問題: 正三角形ABCがあり、その外接円をΩ、内接円をωとします。いま、Ωの弦PQとωが交わったのでその交点の一つをRとすると、PR=5、QR=9となりました。このとき線分ABの長さはいくつですか。
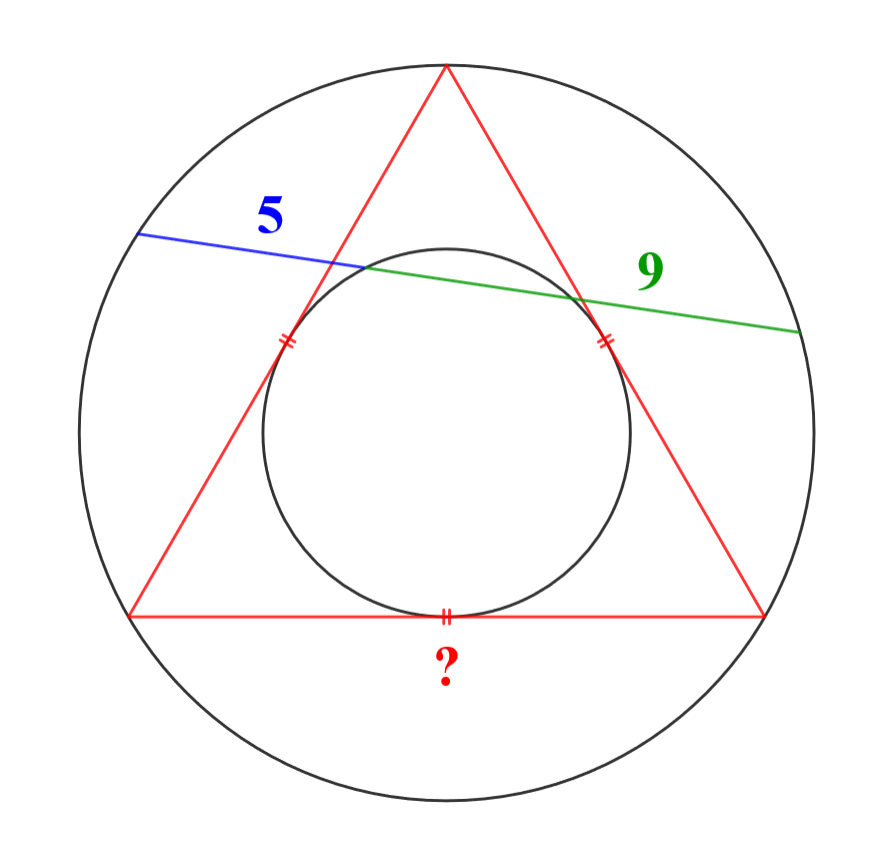
解答: 直線PQとωの交点のうちRでないほうをSとすると、対称性からRS=4、SQ=5である。方べきの定理から、点PからΩにひいた接線とΩとの接点をTとすると、PS=3√5であり、正三角形の一辺はこの2倍である。したがって、解答は6√5。
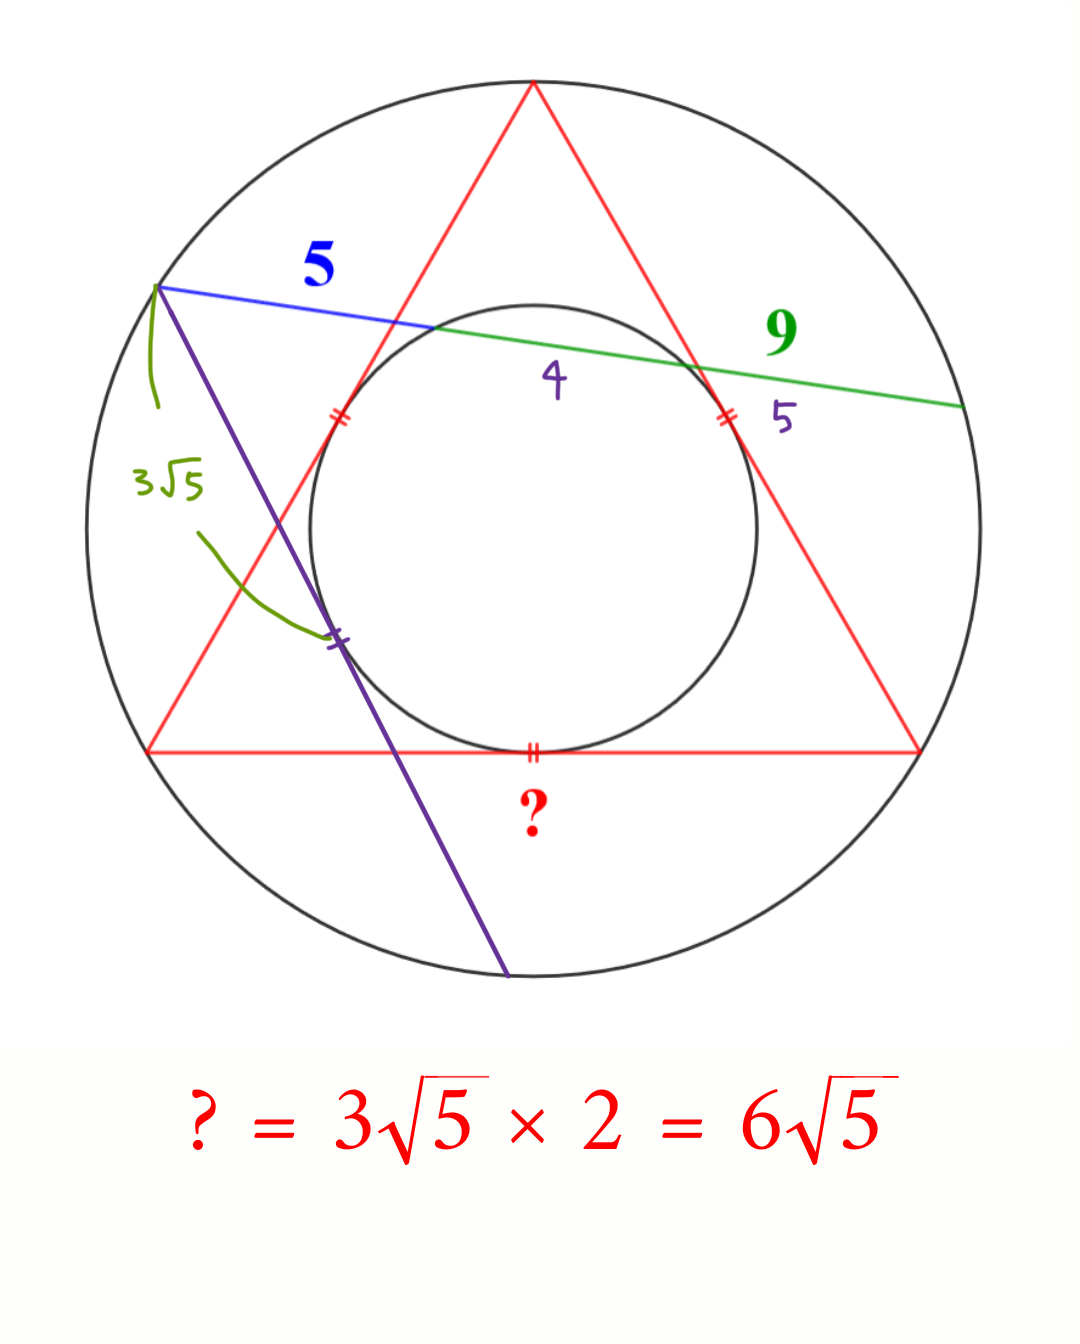
答え: 6√5
タグ: 方べきの定理